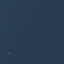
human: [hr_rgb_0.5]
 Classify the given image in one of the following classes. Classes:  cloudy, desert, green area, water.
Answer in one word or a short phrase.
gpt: water